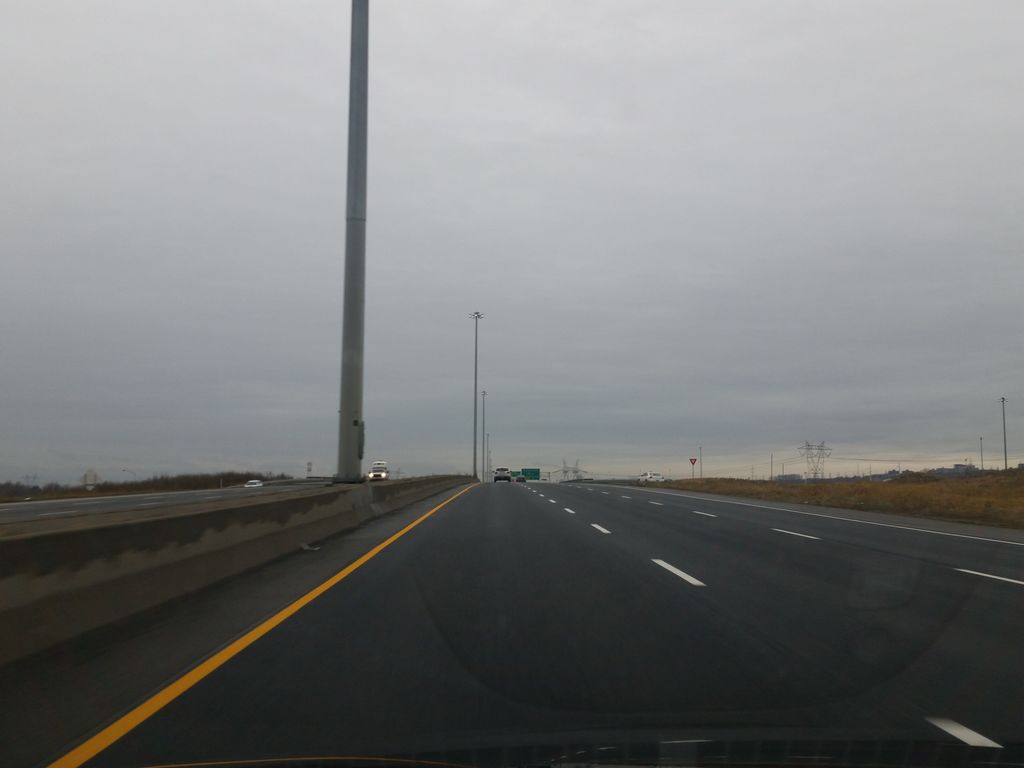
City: quebec_city